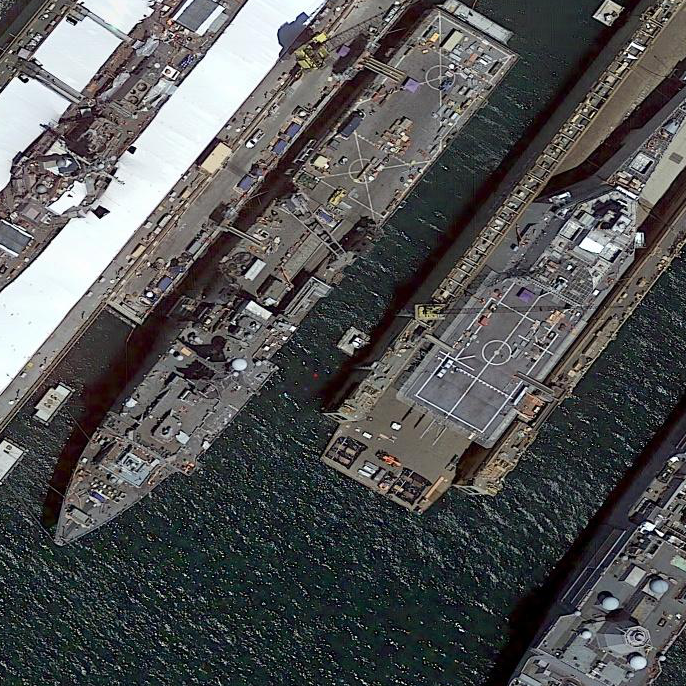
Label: combat